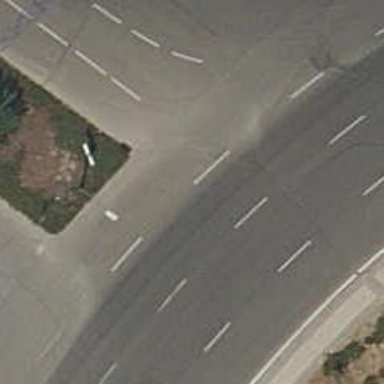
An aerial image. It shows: Tertiary road with asphalt surface leading to roundabout junction.